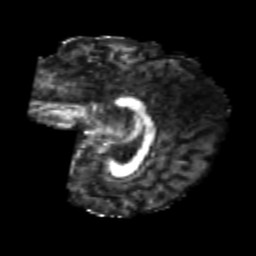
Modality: FA
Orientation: sagittal
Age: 22
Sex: female
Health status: healthy
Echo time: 0.074 s